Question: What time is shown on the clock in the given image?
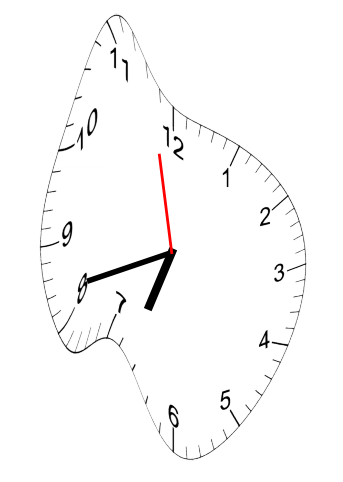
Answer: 06:41:58